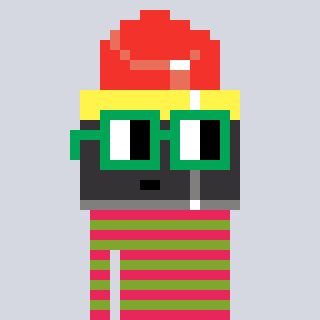
a pixel art character with square green glasses, a lipstick-shaped head and a slimegreen-colored body on a cool background